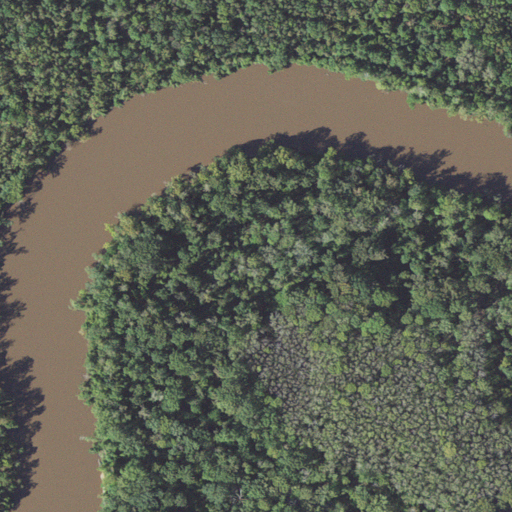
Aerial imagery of bar in North Carolina named Rainbow Bank containing woody wetlands, open water, and herbaceous wetlands